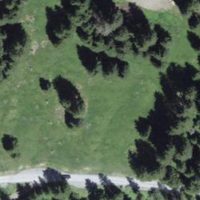
EUNIS habitat code: 26
Species observed at this site:
Lophophanes cristatus